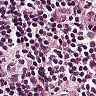
Metastatic tissue present: yes